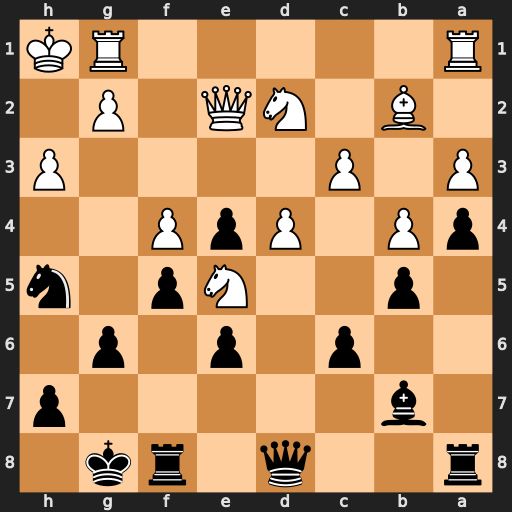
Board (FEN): r2q1rk1/1b5p/2p1p1p1/1p2Np1n/pP1PpP2/P1P4P/1B1NQ1P1/R5RK
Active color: b
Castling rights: -
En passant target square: -
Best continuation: Ng3+ Kh2 Nxe2